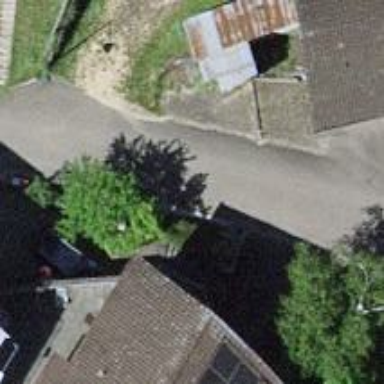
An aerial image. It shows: Paved residential road.